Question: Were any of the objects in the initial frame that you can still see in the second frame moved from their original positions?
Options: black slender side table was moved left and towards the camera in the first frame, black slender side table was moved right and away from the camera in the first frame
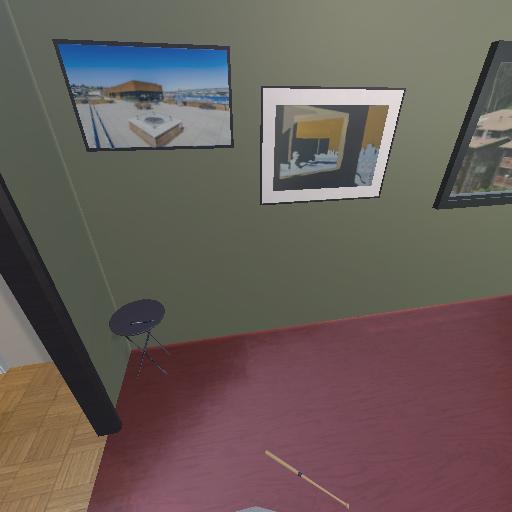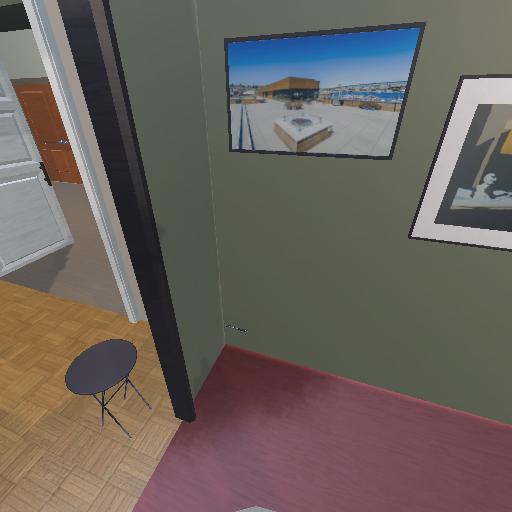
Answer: black slender side table was moved left and towards the camera in the first frame